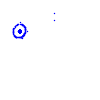
Particle: electron